Question: I have a bar chart that is built using rich:chart (richfaces). Everything works fine except that the legend exceeds the height of the bar chart. How do I adjust the overall height of the chart? There is no height attribute or anything that is equivalent to it. Adjusting the height of its div container does not help either.

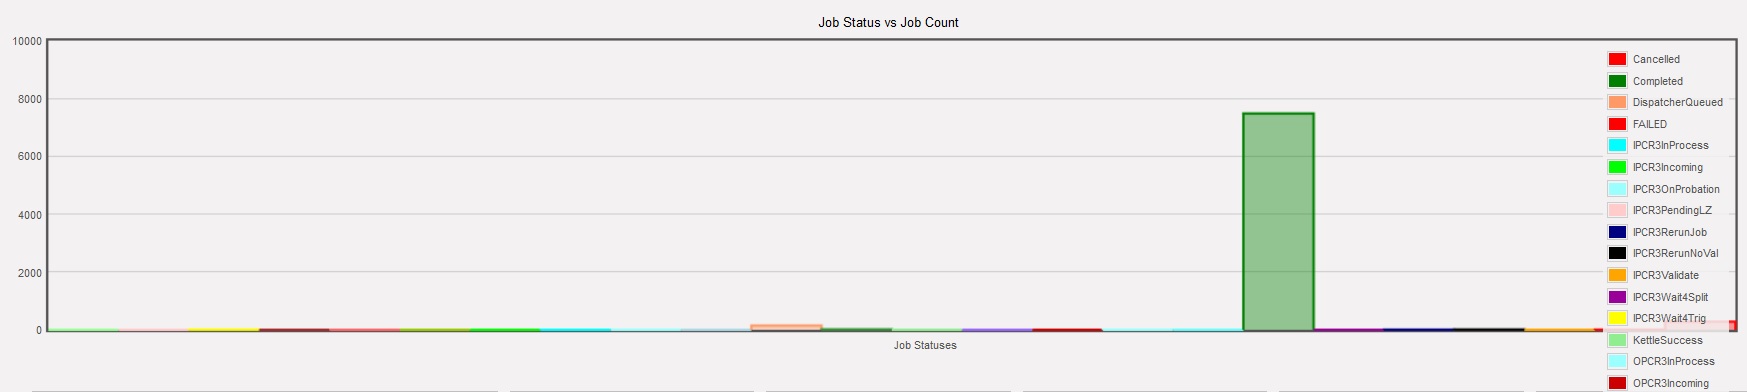
Answer: You need to change the height of 'div.chart-container'. Use @styleClass to add the class with correct height.